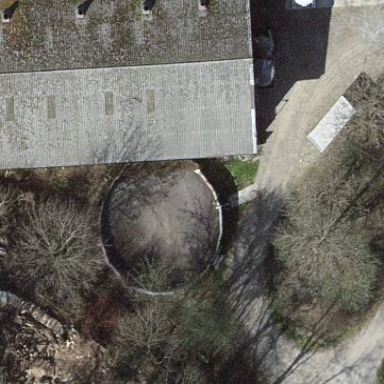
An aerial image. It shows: Storage tank that is man-made.